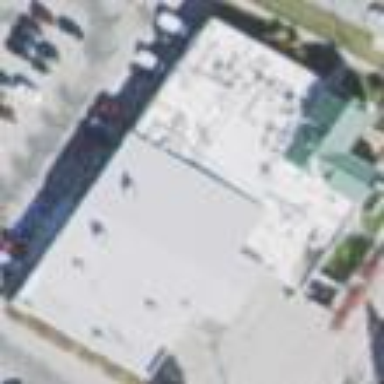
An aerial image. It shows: Commercial building.